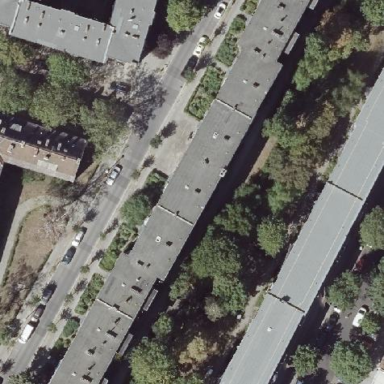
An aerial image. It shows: Building with apartments and flat roof.